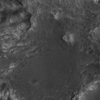
Label: not_dusty